Question: I'm having a problem in IE9: . So even if i have the last radio input pressed, if i click anywhere within the wrapper, the radio will go back to the first one. As soon as i hover my mouse off the wrapper div the light blue color on the first radio input changes back to gray as it should be.

My page works as expected in FF, Chrome and IE-Compatability mode.
I tried creating a simple page with inputs and can't recreate the problem as it's happening in my large web page.
Any input into what can be causing this and/or how to stop it would be greatly appreciated.
'''
<div id="wrapper">
...
<div id="region_sel_type">
<input type="radio" id="optLine" name="radio_region_sel_type" value="Line" /><label id="lblForOptLine" for="optLine" title="Line" unselectable="on"></label>
<input type="radio" id="optPoint" name="radio_region_sel_type" value="Point" /><label id="lblForOptPoint" for="optPoint" title="Point" unselectable="on"></label>
<input type="radio" id="optPolygon" name="radio_region_sel_type" value="Polygon" /><label id="lblForOptPolygon" for="optPolygon" title="Polygon" unselectable="on"></label>
<input type="radio" id="optList" name="radio_region_sel_type" value="List" /><label id="lblForOptList" for="optList" title="Input Coordinates" unselectable="on"></label>
<input type="radio" id="optUploadKML" name="radio_region_sel_type" value="KML" /><label id="lblOptUploadKML" for="optUploadKML" title="Upload KML" unselectable="on"></label>
<input type="radio" id="optOpen" name="radio_region_sel_type" value="Open" /><label id="lblForOptOptn" for="optOpen" title="Open Saved ROI" unselectable="on"></label>
</div>
...
</div>
'''
Somewhere inside the 'wrapper' div i had a self-closing label IE9 did not support (even though they should)
'''
<label id='x'/>
'''
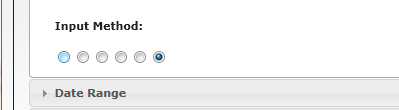
Answer: What you are describing is the behavior of the 'label' tag. Label tags act like a hover and click target for the input with the 'id' specified in the label's 'for' attribute.
Either you have inadvertently applied a large label to one specific radio button, or maybe one of them is incorrectly closed, causing it to wrap the whole 'div'.
Have you checked all of your 'label' tags to make sure none are incorrectly closed?
---
Now that you've got your problem solved, I thought I'd add a note about here.
XHTML started to tempt the world with XML strictness. Now that we are in an HTML 5 world, it's easy to believe that's still true. However, '/>'. Instead, it
So in your case, it sounds like most browsers placed the implicit '</label>' at the expected place, but one browser placed it way out of context. Either way, it's likely that none of them even cared about the '/>'.
Remember our old friend the '<p style="color:red;"><div>Why am I not red?</div></p>'? HTML places the '</p>' before the '<div>' because block elements are not allowed inside '<p>' tags.
The best thing to do is just get out of the habit of using '/>' anywhere except elements that always have no content ('link', 'br', 'img', etc. -- and even then, you probably only want to do that for code readability, since in parsing, it makes absolutely no difference).
More info here: <URL>